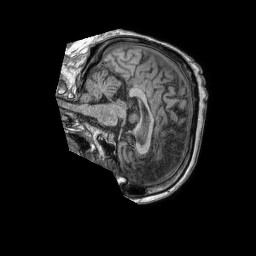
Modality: T1w
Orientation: sagittal
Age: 70
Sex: female
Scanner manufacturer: philips
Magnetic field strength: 1.5 T
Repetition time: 0.007923 s
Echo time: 0.003636 s